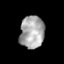
Tissue: prostate
Cell type: T cells
Senescence score: 0.3576
Nuclear area (px): 770
Mean DAPI intensity: 169.808